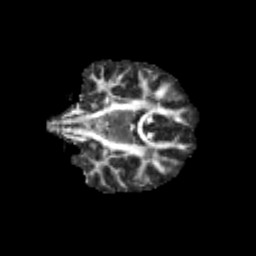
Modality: FA
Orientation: coronal
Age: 13
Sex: male
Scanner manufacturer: siemens
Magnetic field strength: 3 T
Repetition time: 3.8 s
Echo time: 0.07 s